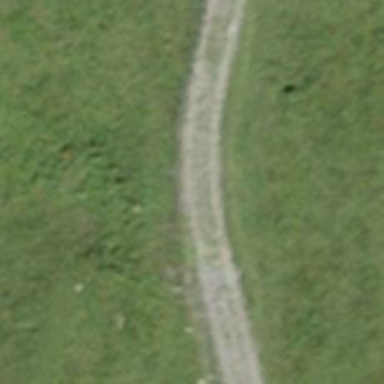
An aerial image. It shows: Dirt track with grade2 quality.